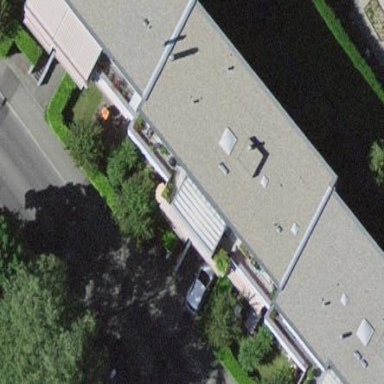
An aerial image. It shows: Flat-roofed apartment building.